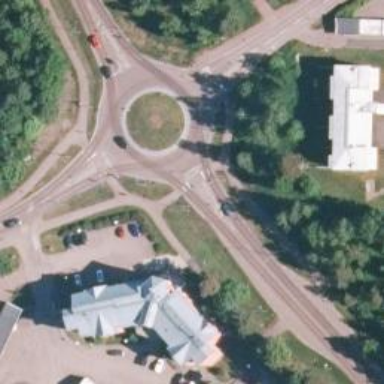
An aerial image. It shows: Asphalt road that is secondary route leading to roundabout.